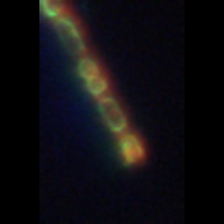
Taxon: Chaetoceros
Group: Diatoms